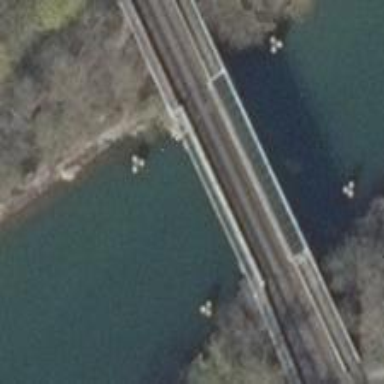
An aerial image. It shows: There is bridge in the image.